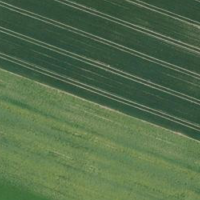
EUNIS habitat code: 52
Species observed at this site:
Campanula glomerata